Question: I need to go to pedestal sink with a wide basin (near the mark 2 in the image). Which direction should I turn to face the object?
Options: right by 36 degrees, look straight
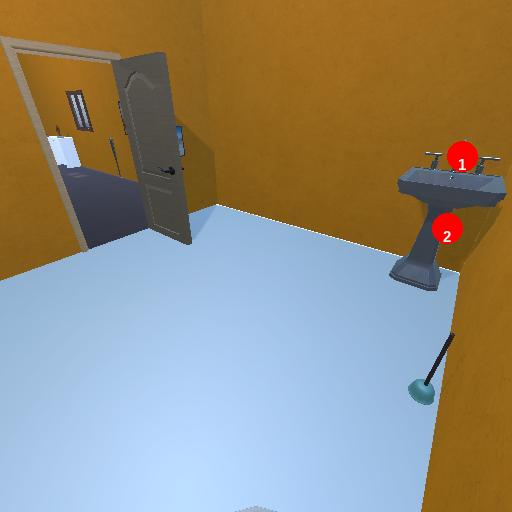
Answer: right by 36 degrees